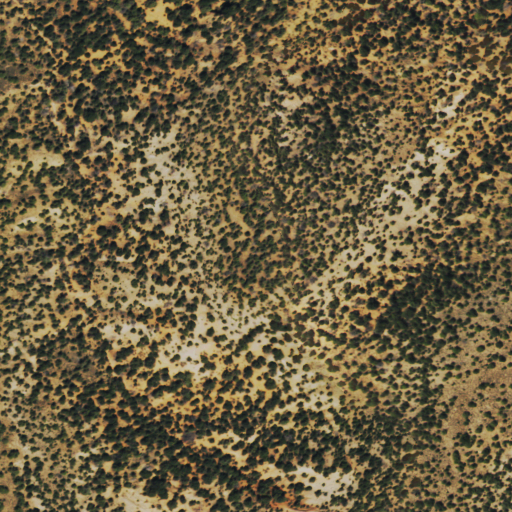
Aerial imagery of mountain in Colorado named Red Rock Bench containing only evergreen forest